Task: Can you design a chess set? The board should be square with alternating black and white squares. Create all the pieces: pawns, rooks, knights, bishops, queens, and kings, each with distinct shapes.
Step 1491:
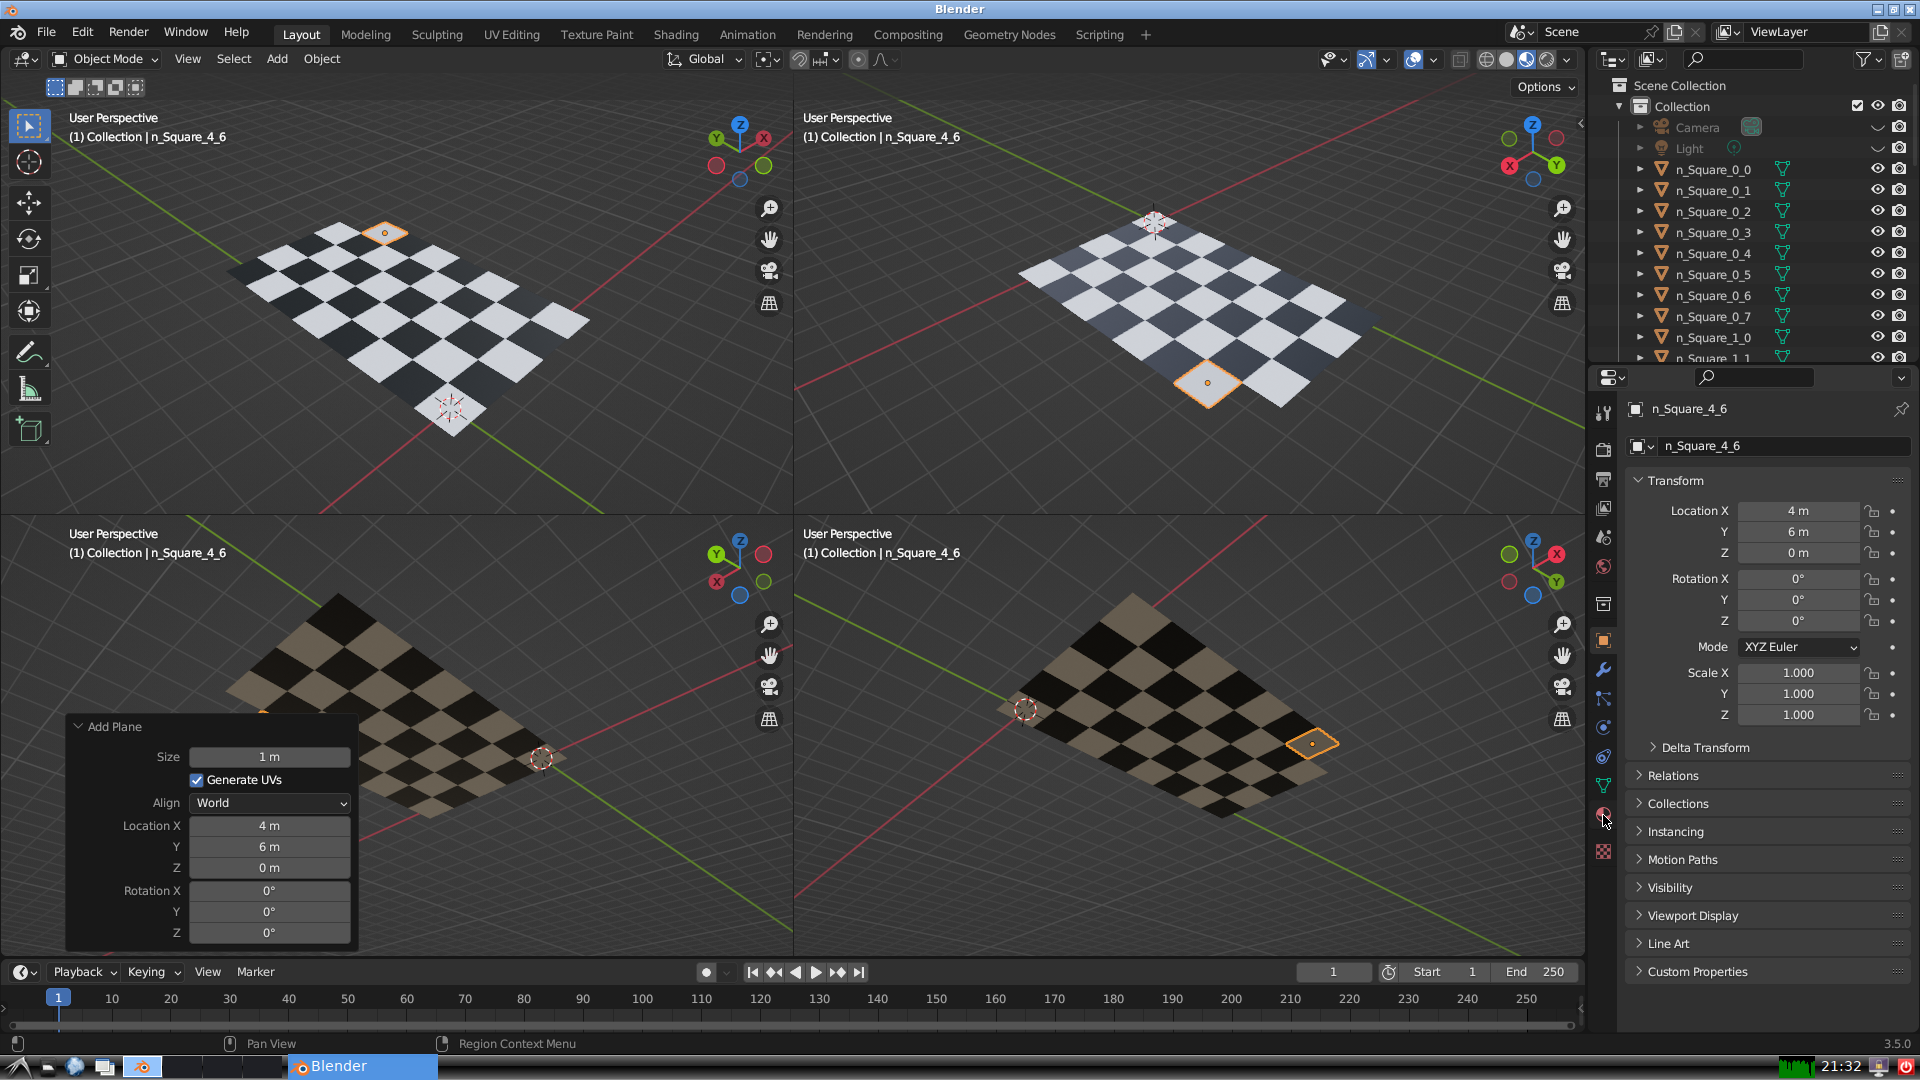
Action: click: no